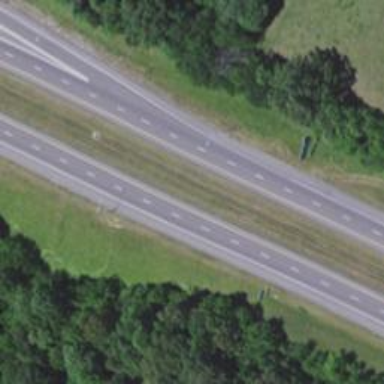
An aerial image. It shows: Motorway junction.